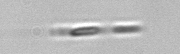
Label: Leptocylindrus